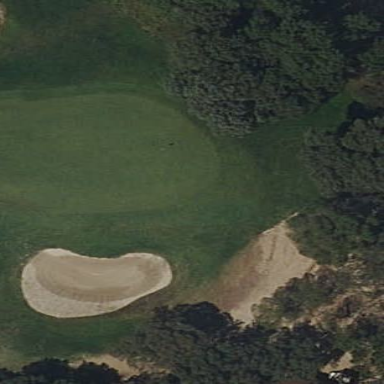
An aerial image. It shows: Golf green.